Field crop: maize
Growth stage: 2
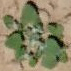
Species: chenopodium